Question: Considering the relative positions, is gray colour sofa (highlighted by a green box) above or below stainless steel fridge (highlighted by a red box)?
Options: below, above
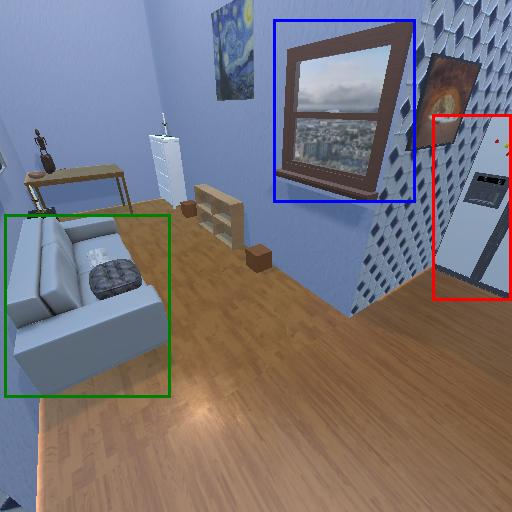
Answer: below